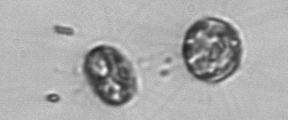
Label: Thalassiosira